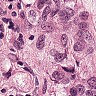
Metastatic tissue present: yes